Aerial crown-view tile of a tropical tree (Barro Colorado Island, Panama), acquired 20250124:
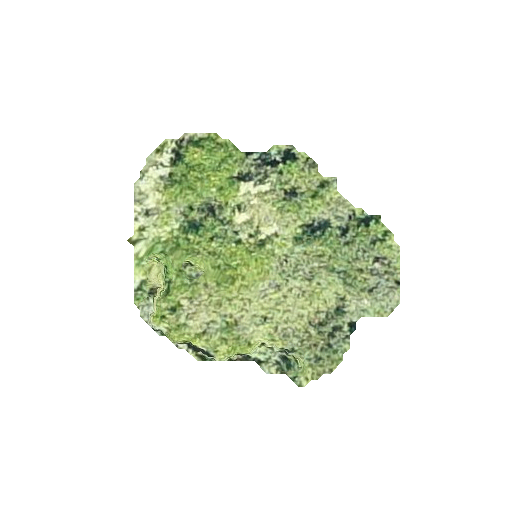
Species: Prioria copaifera
GBIF accepted scientific name: Prioria copaifera
Crown area: 72.954 m²